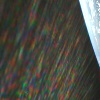
Label: sunburn